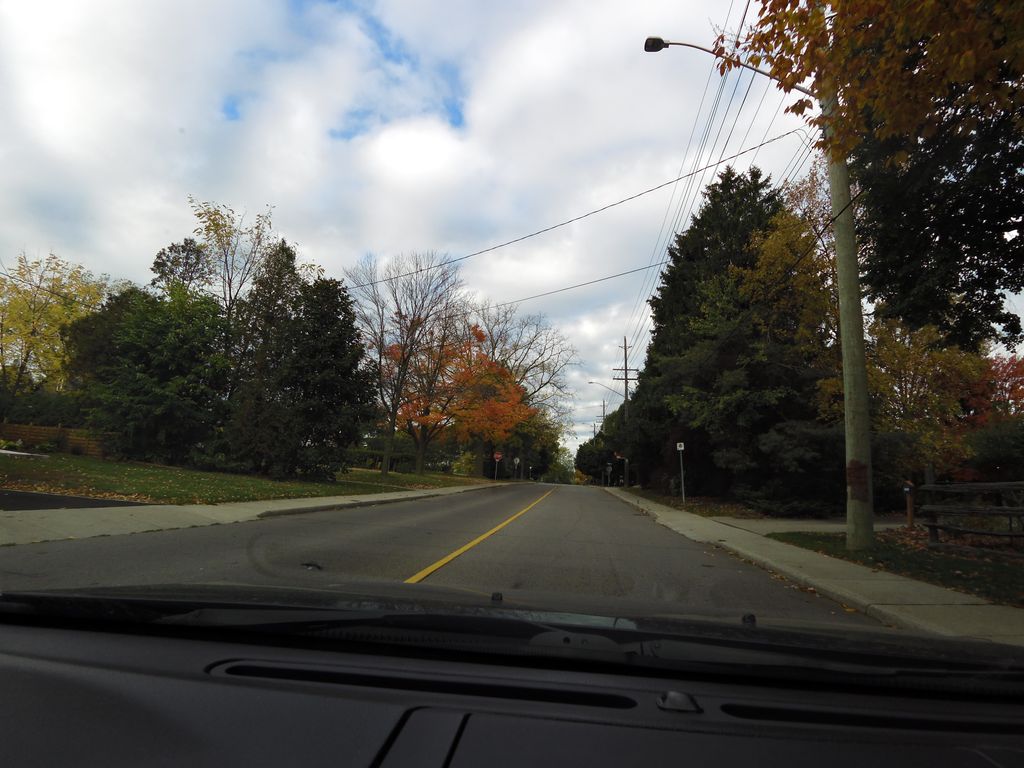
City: hamilton